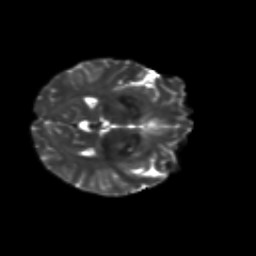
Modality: T2w
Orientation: axial
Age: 44
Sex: female
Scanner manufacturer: siemens
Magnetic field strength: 3 T
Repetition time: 8.6 s
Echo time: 0.095 s